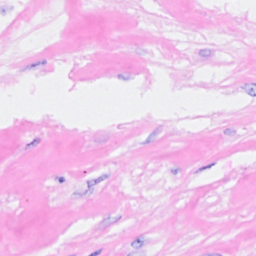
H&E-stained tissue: Breast